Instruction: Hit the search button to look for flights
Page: home
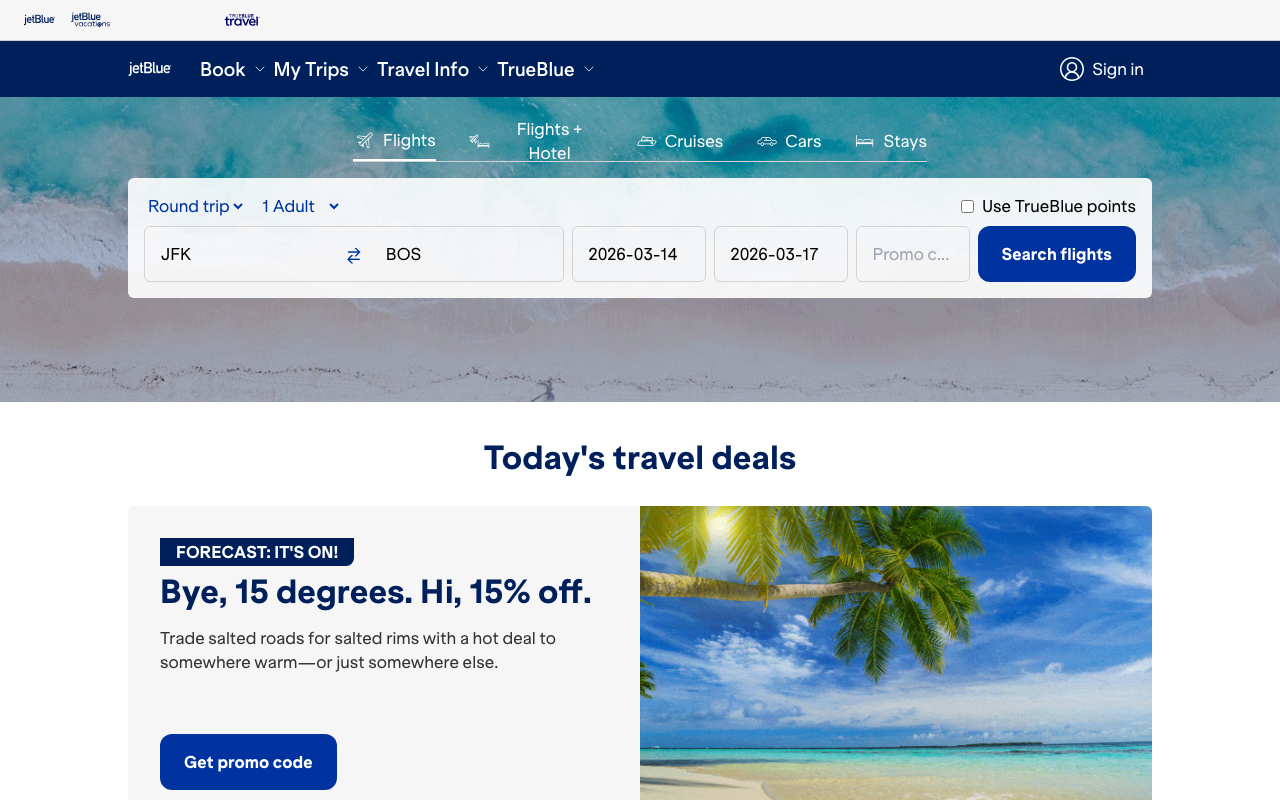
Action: click